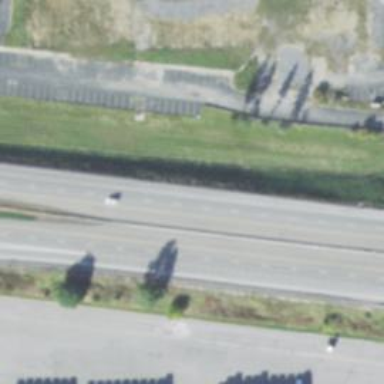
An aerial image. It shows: Asphalt motorway link.